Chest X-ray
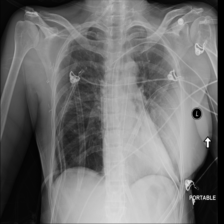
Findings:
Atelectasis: negative
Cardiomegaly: negative
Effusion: negative
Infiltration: negative
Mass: negative
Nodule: negative
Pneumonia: negative
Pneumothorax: positive
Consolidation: negative
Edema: negative
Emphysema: negative
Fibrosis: negative
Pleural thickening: negative
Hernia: negative